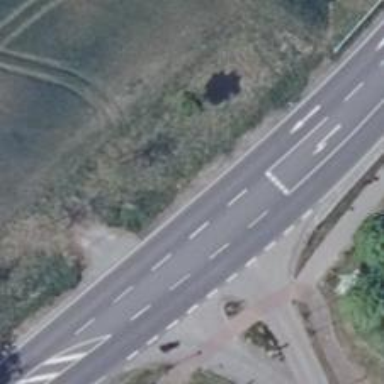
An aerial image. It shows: Secondary road with asphalt surface.